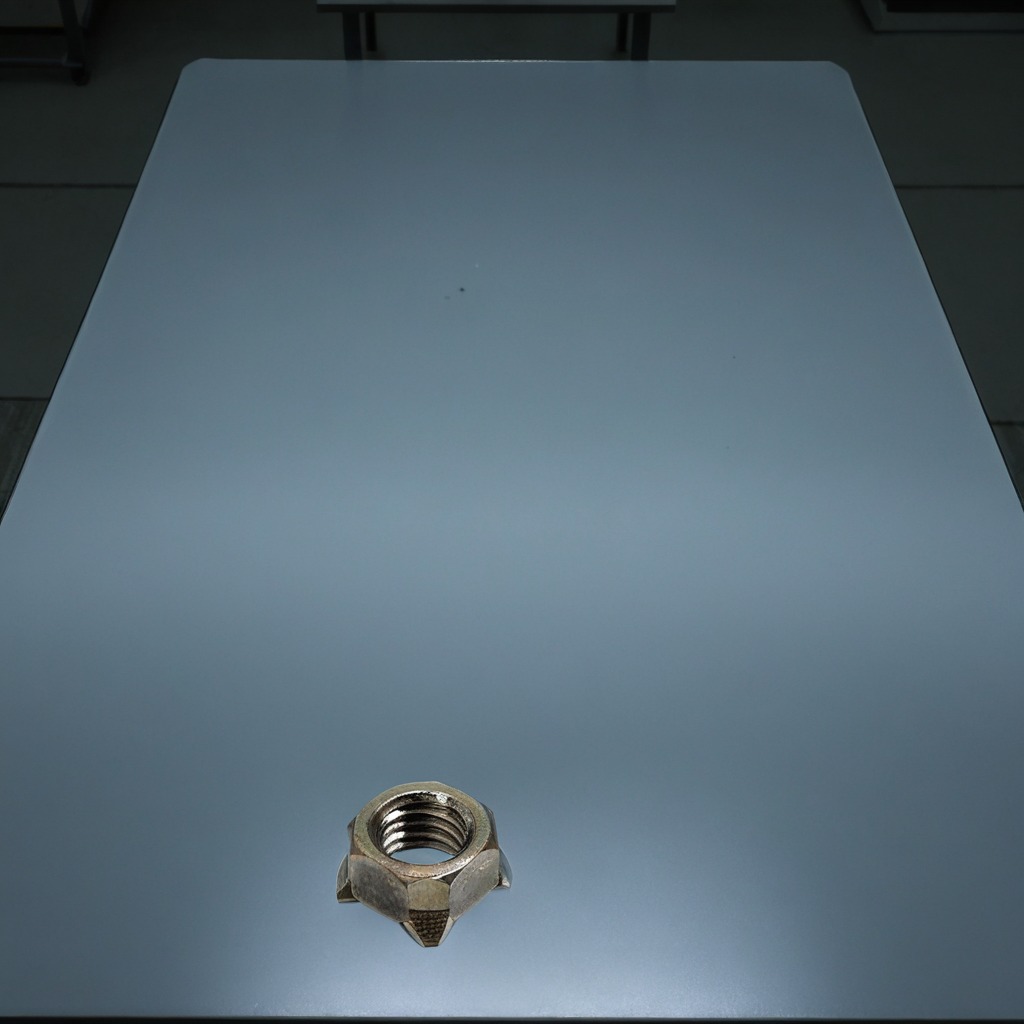
A metal nut is lying on a clean empty table in a railway signal maintenance room lit by harsh overhead fluorescents.